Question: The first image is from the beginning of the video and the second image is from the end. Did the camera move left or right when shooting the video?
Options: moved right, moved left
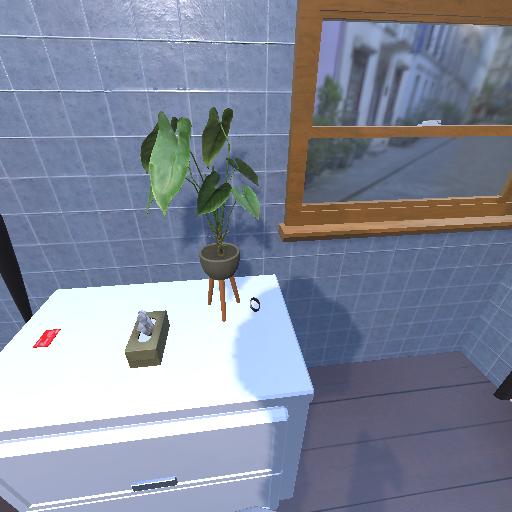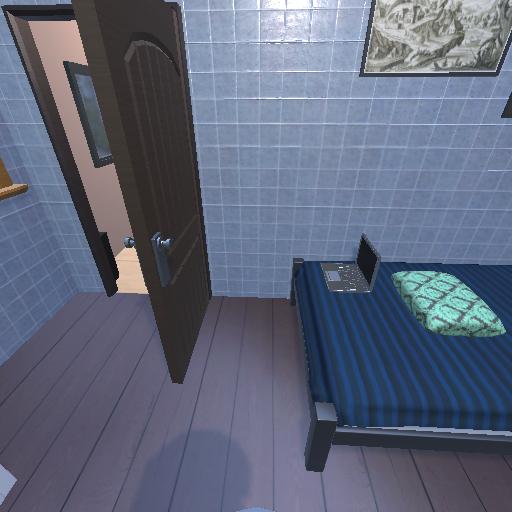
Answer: moved right